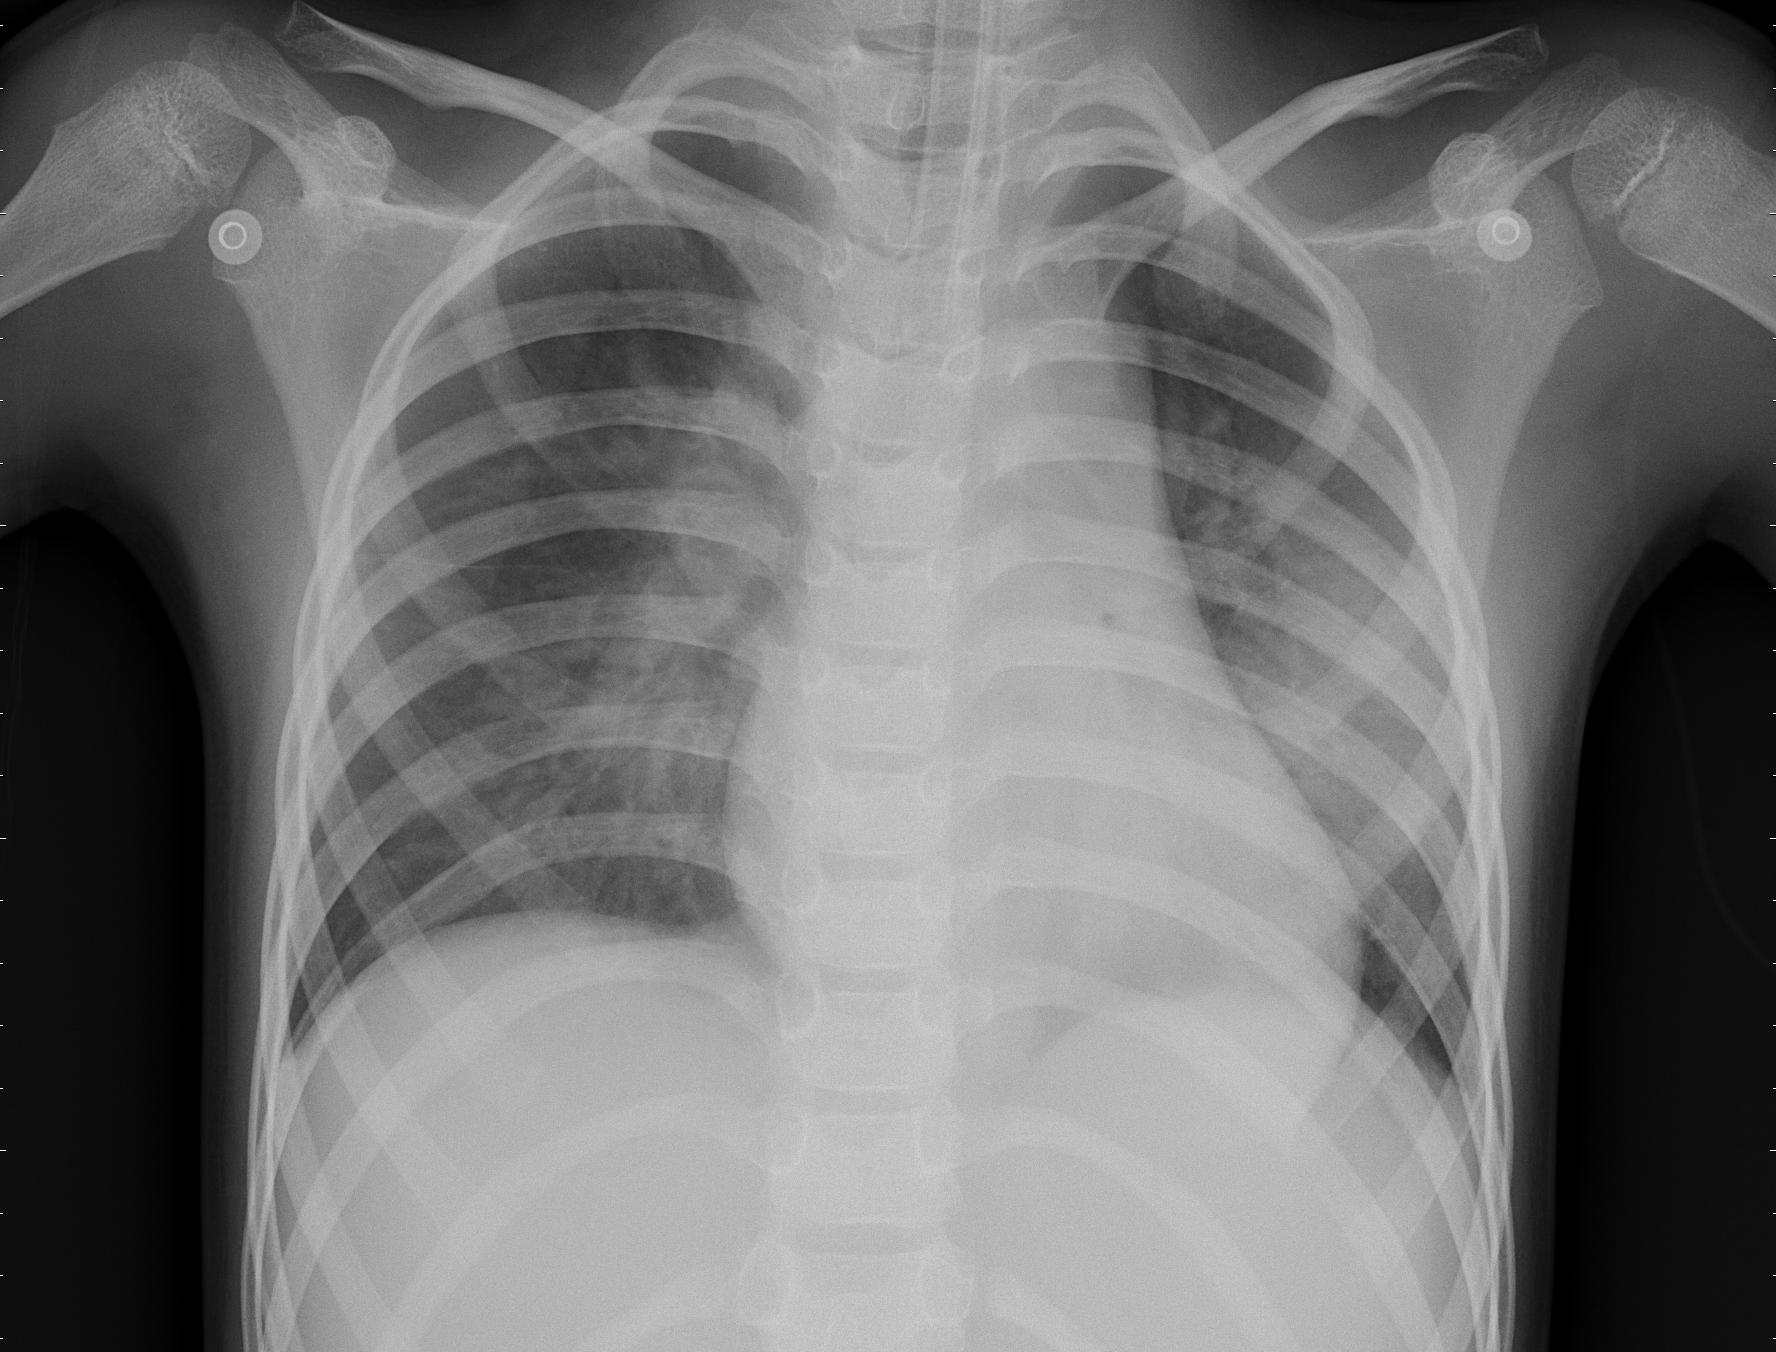
Diagnosis: PNEUMONIA